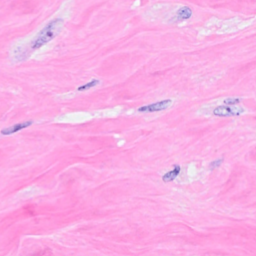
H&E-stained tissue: Breast